Question: I have an IBOutletCollection of UIButtons:
'''
@property (nonatomic, retain) IBOutletCollection(UIButton) NSMutableArray *Buttons;
'''
with an ibaction i would to change the highlighted state permanently after the touch down event.
This Problem is very similar to this:
<URL>
... but with the for-loop the buttons doesnt change.
i also tried the perfomselector method from here: <URL>
but it doesnt work.
now my code:
'''
-(IBAction)toggleButtons:(id)sender
{
NSUInteger Index = [button tag];
[[Buttons objectAtIndex:Index] setHighlighted:YES];
}
'''
if i change line four to this:
'''
[[Buttons objectAtIndex:3] setHighlighted:YES];
'''
it works for the fourth element in my collection... But not with the index variable....
regards, phil
## Update
'''
#import <UIKit/UIKit.h>
@interface SelectionViewController : UIViewController
@property (nonatomic, retain) IBOutletCollection(UIButton) NSMutableArray *Buttons;
- (IBAction)toggleButtons:(id)sender;
@end
'''
'''
#import "SelectionViewController.h"
@interface SelectionViewController ()
@end
@implementation SelectionViewController
@synthesize Buttons;
-(IBAction)toggleButtons:(id)sender
{
UIButton *button = sender;
NSUInteger Index = [button tag];
[self performSelector:@selector(doHighlight:) withObject:sender afterDelay:0];
[[Buttons objectAtIndex:Index] setHighlighted:YES];
}
- (void)doHighlight:(UIButton *)b {
[b setHighlighted:YES];
}
'''

Now i had declared my Buttons as normal IBOutlet and this is not working:
'''
-(IBAction)toggleButtons:(id)sender
{
UIButton *button = sender;
[button setHighlighted:YES];
}
'''
But if change it to this:
'''
-(IBAction)toggleButtons:(id)sender
{
[myOutletButton setHighlighted:YES]; //Normal Outlet
}
'''
it works....
But why is not possible with the sender?
regards!
This works also:
'''
for(id button in self.view.subviews)
{
[button setHighlighted:YES];
}
'''
Ok if change the delay time in the selector to 1, the state will be highlighted. I am using "touch down" event... i think after i touched up the button gets its old state. Which event is the right?
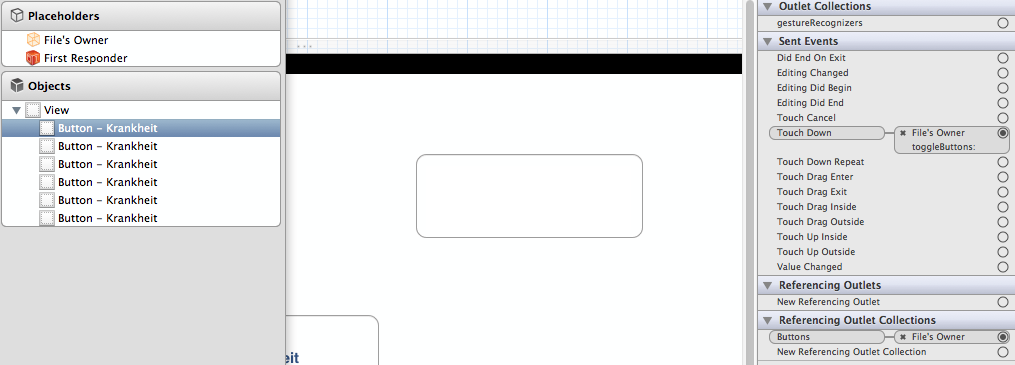
Answer: Given that your example works with a specific integer, the problem is probably that the property is not set properly for each of your buttons. If the buttons are created in interface builder, each of them will have a default tag value of 0. To check this, click on the button and then, in the Attributes Inspector, scroll down to View and see what value is entered in the field